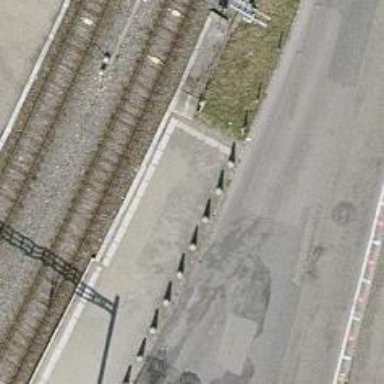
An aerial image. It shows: Bollard barrier.